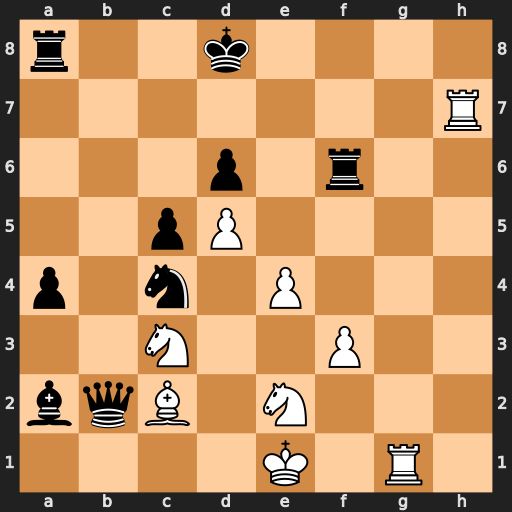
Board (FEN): r2k4/7R/3p1r2/2pP4/p1n1P3/2N2P2/bqB1N3/4K1R1
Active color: w
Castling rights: -
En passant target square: -
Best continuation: Rg8+ Rf8 Rxf8#